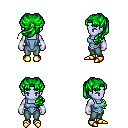
a pixel art fantasy rpg character, female body template, dark elf, purple skin, blue vest, teal pants, green princess hairstyle, white cloth bracers, gold boots, four views (front, back, left, right), 2x2 character sprite sheet, small pixel art, hard edges, no anti-aliasing